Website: macys
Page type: customer-info-address
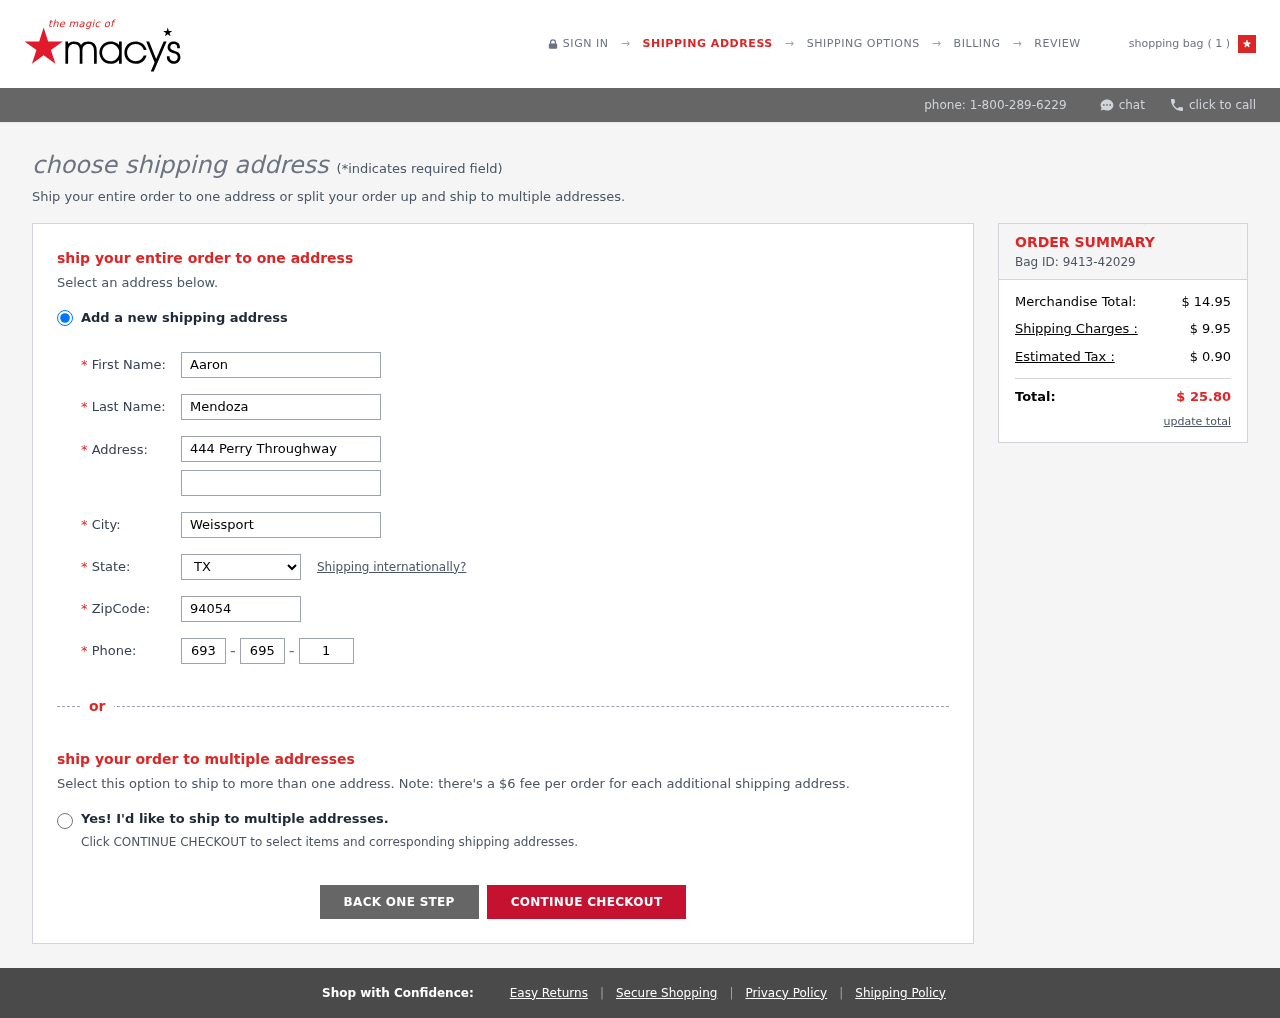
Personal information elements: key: PII_CITY
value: Weissport
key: PII_FIRSTNAME
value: Aaron
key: PII_LASTNAME
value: Mendoza
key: PII_PHONE_AREA
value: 693
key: PII_PHONE_PREFIX
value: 695
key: PII_PHONE_SUFFIX
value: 1455
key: PII_POSTCODE
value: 94054
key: PII_STATE_ABBR
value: TX
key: PII_STREET
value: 444 Perry Throughway
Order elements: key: ORDER_NUM_ITEMS
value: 1
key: ORDER_ID
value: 9413-42029
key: ORDER_SUBTOTAL
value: $ 14.95
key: ORDER_SHIPPING_COST
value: $ 9.95
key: ORDER_TAX
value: $ 0.90
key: ORDER_TOTAL
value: $ 25.80